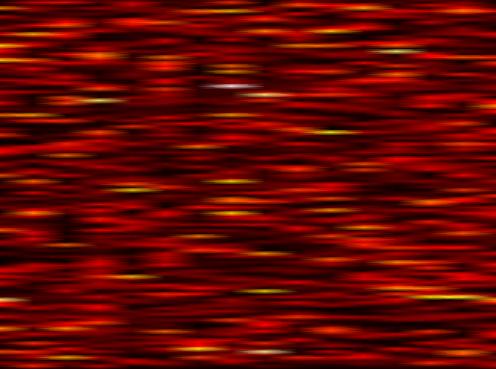
Label: WOLA